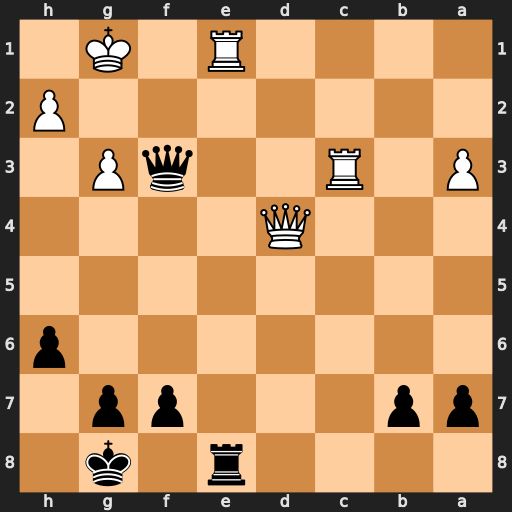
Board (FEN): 4r1k1/pp3pp1/7p/8/3Q4/P1R2qP1/7P/4R1K1
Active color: b
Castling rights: -
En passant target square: -
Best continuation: Rxe1#